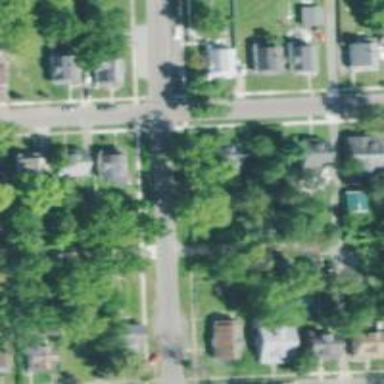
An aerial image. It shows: Alley classified as service road.